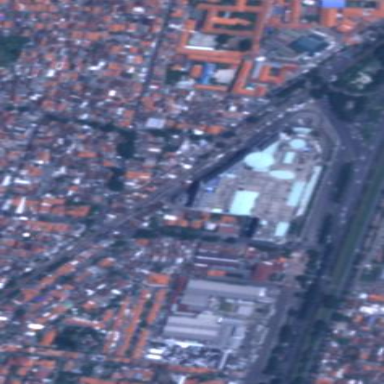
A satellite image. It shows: Mall building.